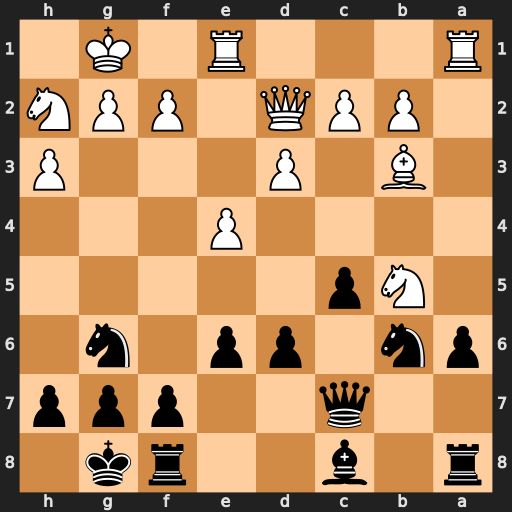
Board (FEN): r1b2rk1/2q2ppp/pn1pp1n1/1Np5/4P3/1B1P3P/1PPQ1PPN/R3R1K1
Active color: b
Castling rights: -
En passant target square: -
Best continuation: axb5 Rxa8 Nxa8